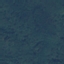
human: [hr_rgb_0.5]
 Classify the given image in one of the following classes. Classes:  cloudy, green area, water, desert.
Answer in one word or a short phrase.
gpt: green area